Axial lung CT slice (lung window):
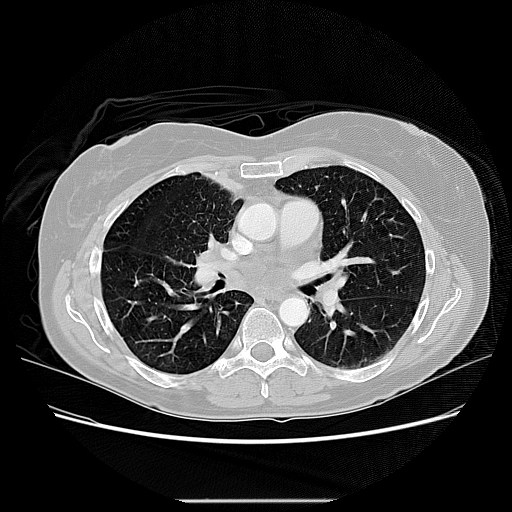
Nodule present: no